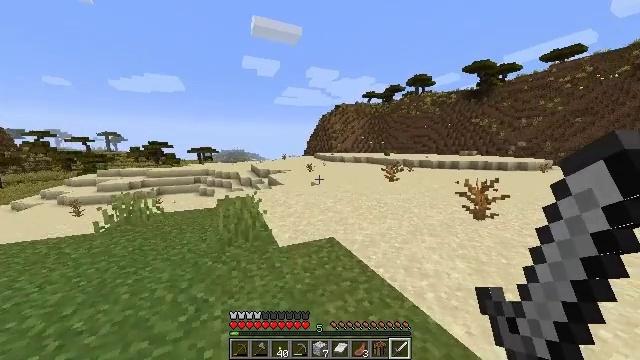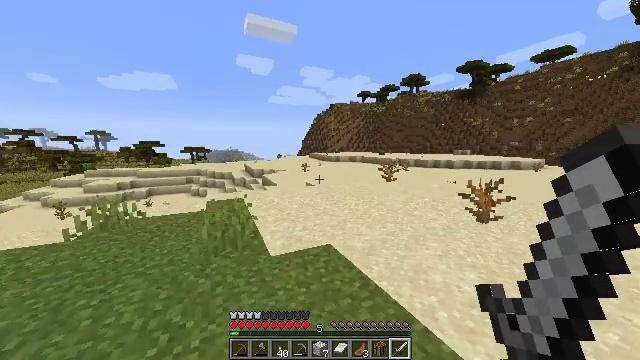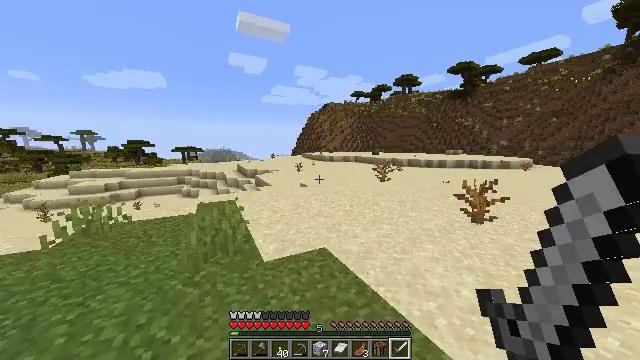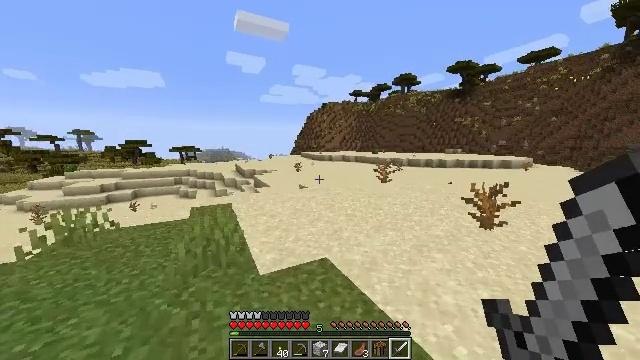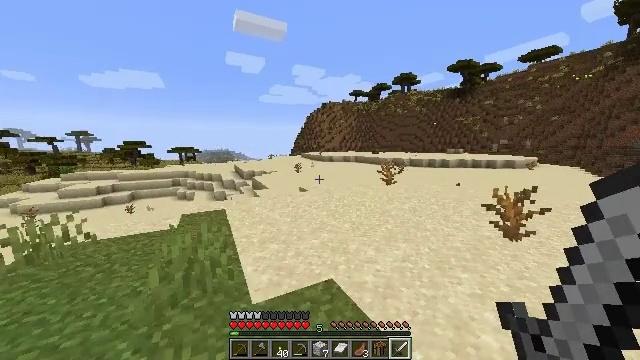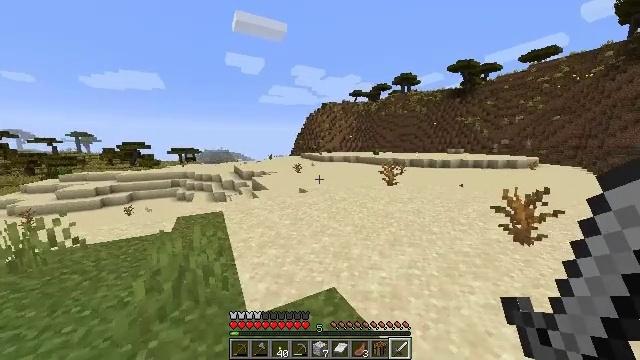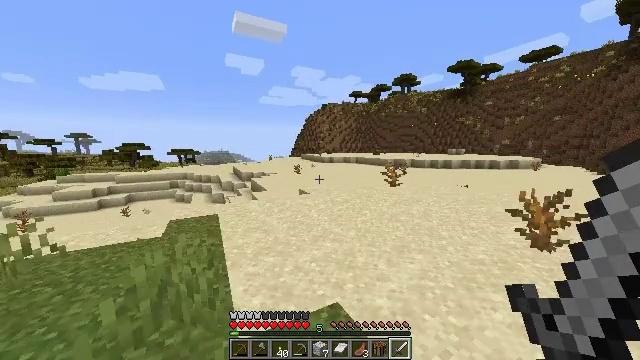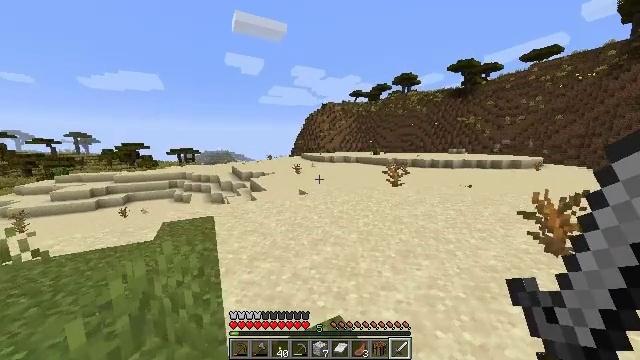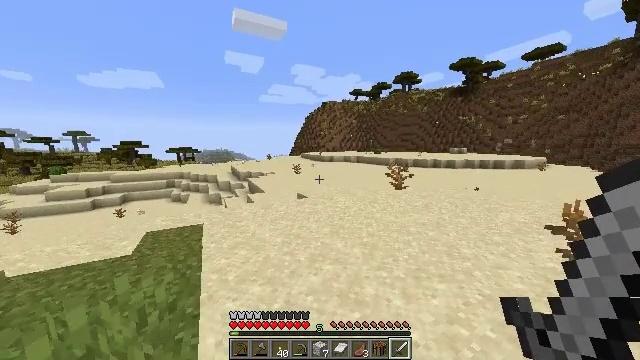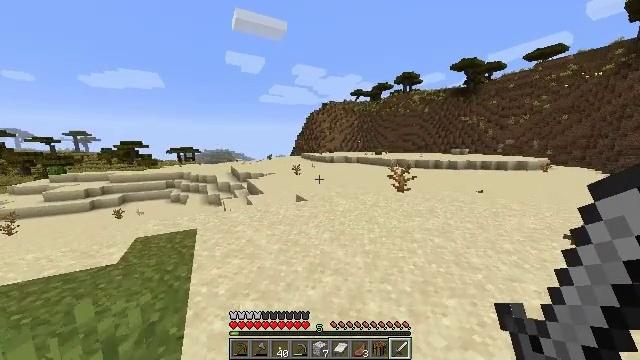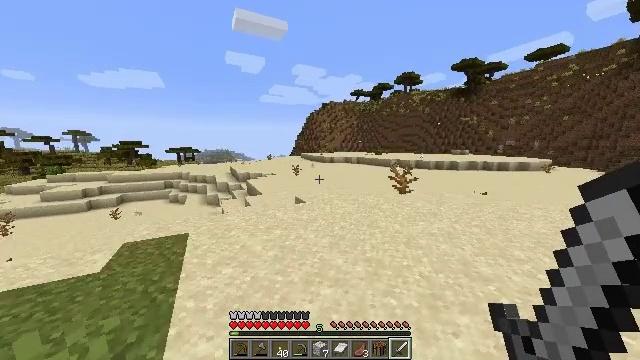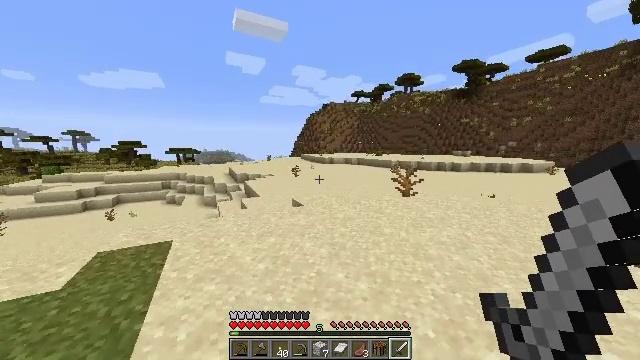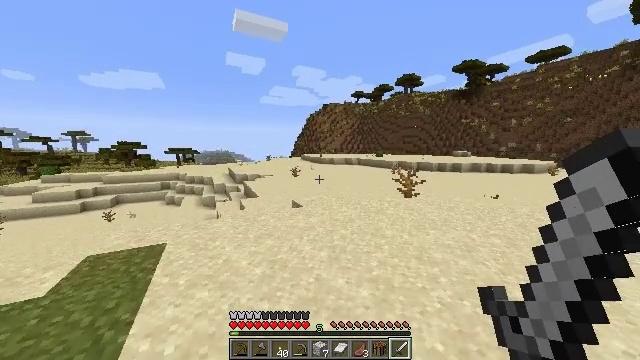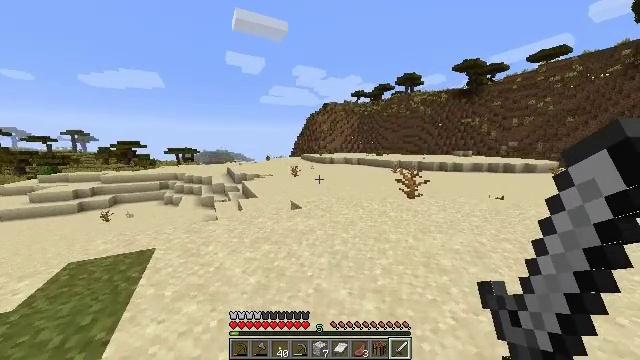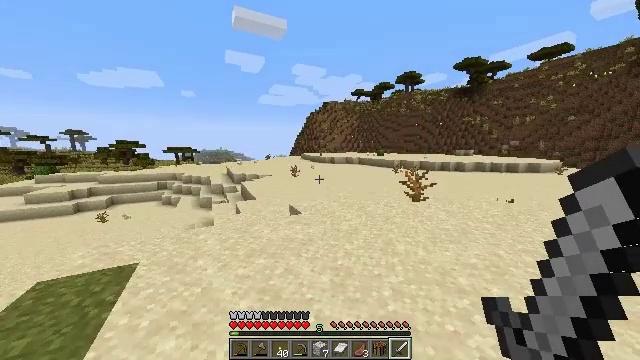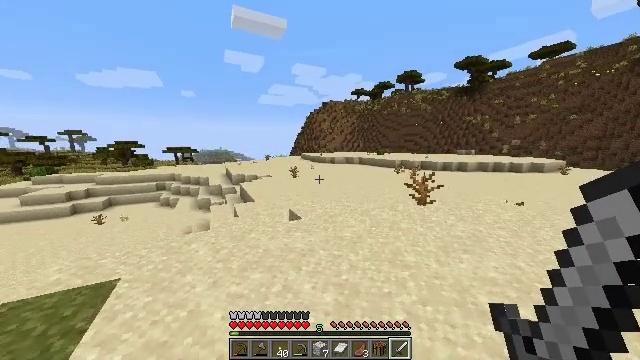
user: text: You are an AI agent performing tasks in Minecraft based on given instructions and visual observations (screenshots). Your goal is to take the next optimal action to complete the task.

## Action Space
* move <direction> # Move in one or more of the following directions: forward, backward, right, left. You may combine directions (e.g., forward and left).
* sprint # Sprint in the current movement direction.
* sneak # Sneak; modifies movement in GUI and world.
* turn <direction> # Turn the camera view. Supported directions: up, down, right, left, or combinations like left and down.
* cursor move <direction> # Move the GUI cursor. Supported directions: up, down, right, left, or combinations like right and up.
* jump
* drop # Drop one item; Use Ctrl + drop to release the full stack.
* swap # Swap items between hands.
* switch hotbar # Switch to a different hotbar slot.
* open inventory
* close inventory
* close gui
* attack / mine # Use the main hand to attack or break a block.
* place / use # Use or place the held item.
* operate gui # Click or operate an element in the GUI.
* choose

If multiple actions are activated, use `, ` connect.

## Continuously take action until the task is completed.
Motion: motion action
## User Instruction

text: Gather a tall sunflower.
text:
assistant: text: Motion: move forward, sprint, turn right
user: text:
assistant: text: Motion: move forward, sprint, turn right
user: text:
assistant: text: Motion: move forward, sprint
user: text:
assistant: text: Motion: move forward, sprint
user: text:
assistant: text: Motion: move forward, sprint
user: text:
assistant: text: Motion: move forward, sprint
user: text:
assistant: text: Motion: move forward, sprint
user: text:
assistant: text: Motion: move forward, sprint
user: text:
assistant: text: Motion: move forward, sprint
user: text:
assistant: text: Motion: move forward, sprint
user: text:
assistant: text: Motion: move forward, sprint
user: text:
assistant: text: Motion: move forward, sprint
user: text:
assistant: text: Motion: move forward, sprint
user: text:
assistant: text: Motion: move forward, sprint
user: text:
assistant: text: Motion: move forward, sprint
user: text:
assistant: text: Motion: move forward, sprint
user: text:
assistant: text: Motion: move forward, sprint
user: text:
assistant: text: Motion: move forward, sprint
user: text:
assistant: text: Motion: move forward, sprint
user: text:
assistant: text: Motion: move forward, sprint
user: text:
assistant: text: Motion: move forward, sprint
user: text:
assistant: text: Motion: move forward, sprint
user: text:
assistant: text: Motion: move forward, sprint
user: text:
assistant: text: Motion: move forward, sprint
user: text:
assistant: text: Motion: move forward, sprint
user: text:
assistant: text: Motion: move forward, sprint
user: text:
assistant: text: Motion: move forward, sprint
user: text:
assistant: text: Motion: move forward, sprint
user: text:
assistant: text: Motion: move forward, sprint, jump
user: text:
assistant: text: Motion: move forward, sprint, jump